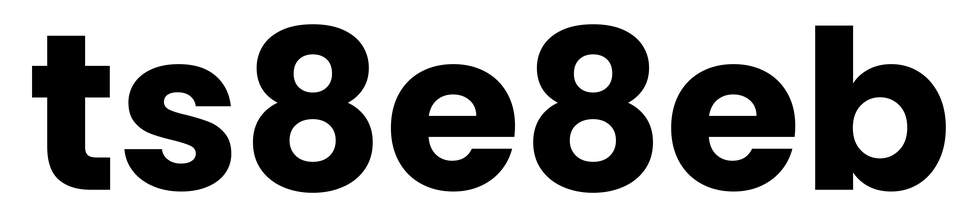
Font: Poppins-Bold